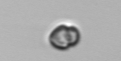
Label: Heterocapsa_rotundata